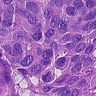
Metastatic tissue present: yes